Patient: sex M, age 46
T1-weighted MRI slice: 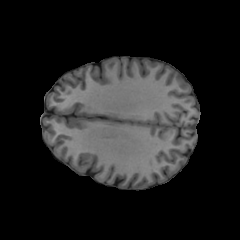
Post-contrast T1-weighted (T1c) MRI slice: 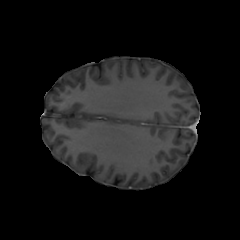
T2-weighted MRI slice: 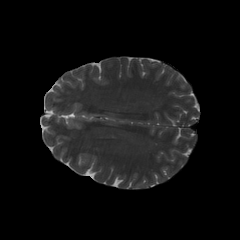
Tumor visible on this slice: no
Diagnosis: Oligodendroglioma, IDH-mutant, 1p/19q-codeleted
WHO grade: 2